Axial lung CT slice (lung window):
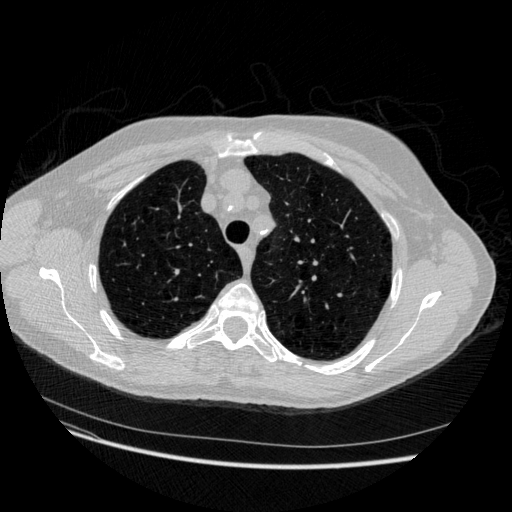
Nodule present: no